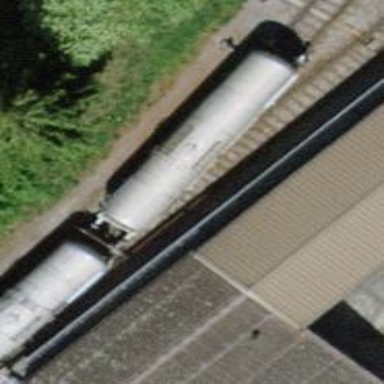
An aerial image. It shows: Railway switch.